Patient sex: M
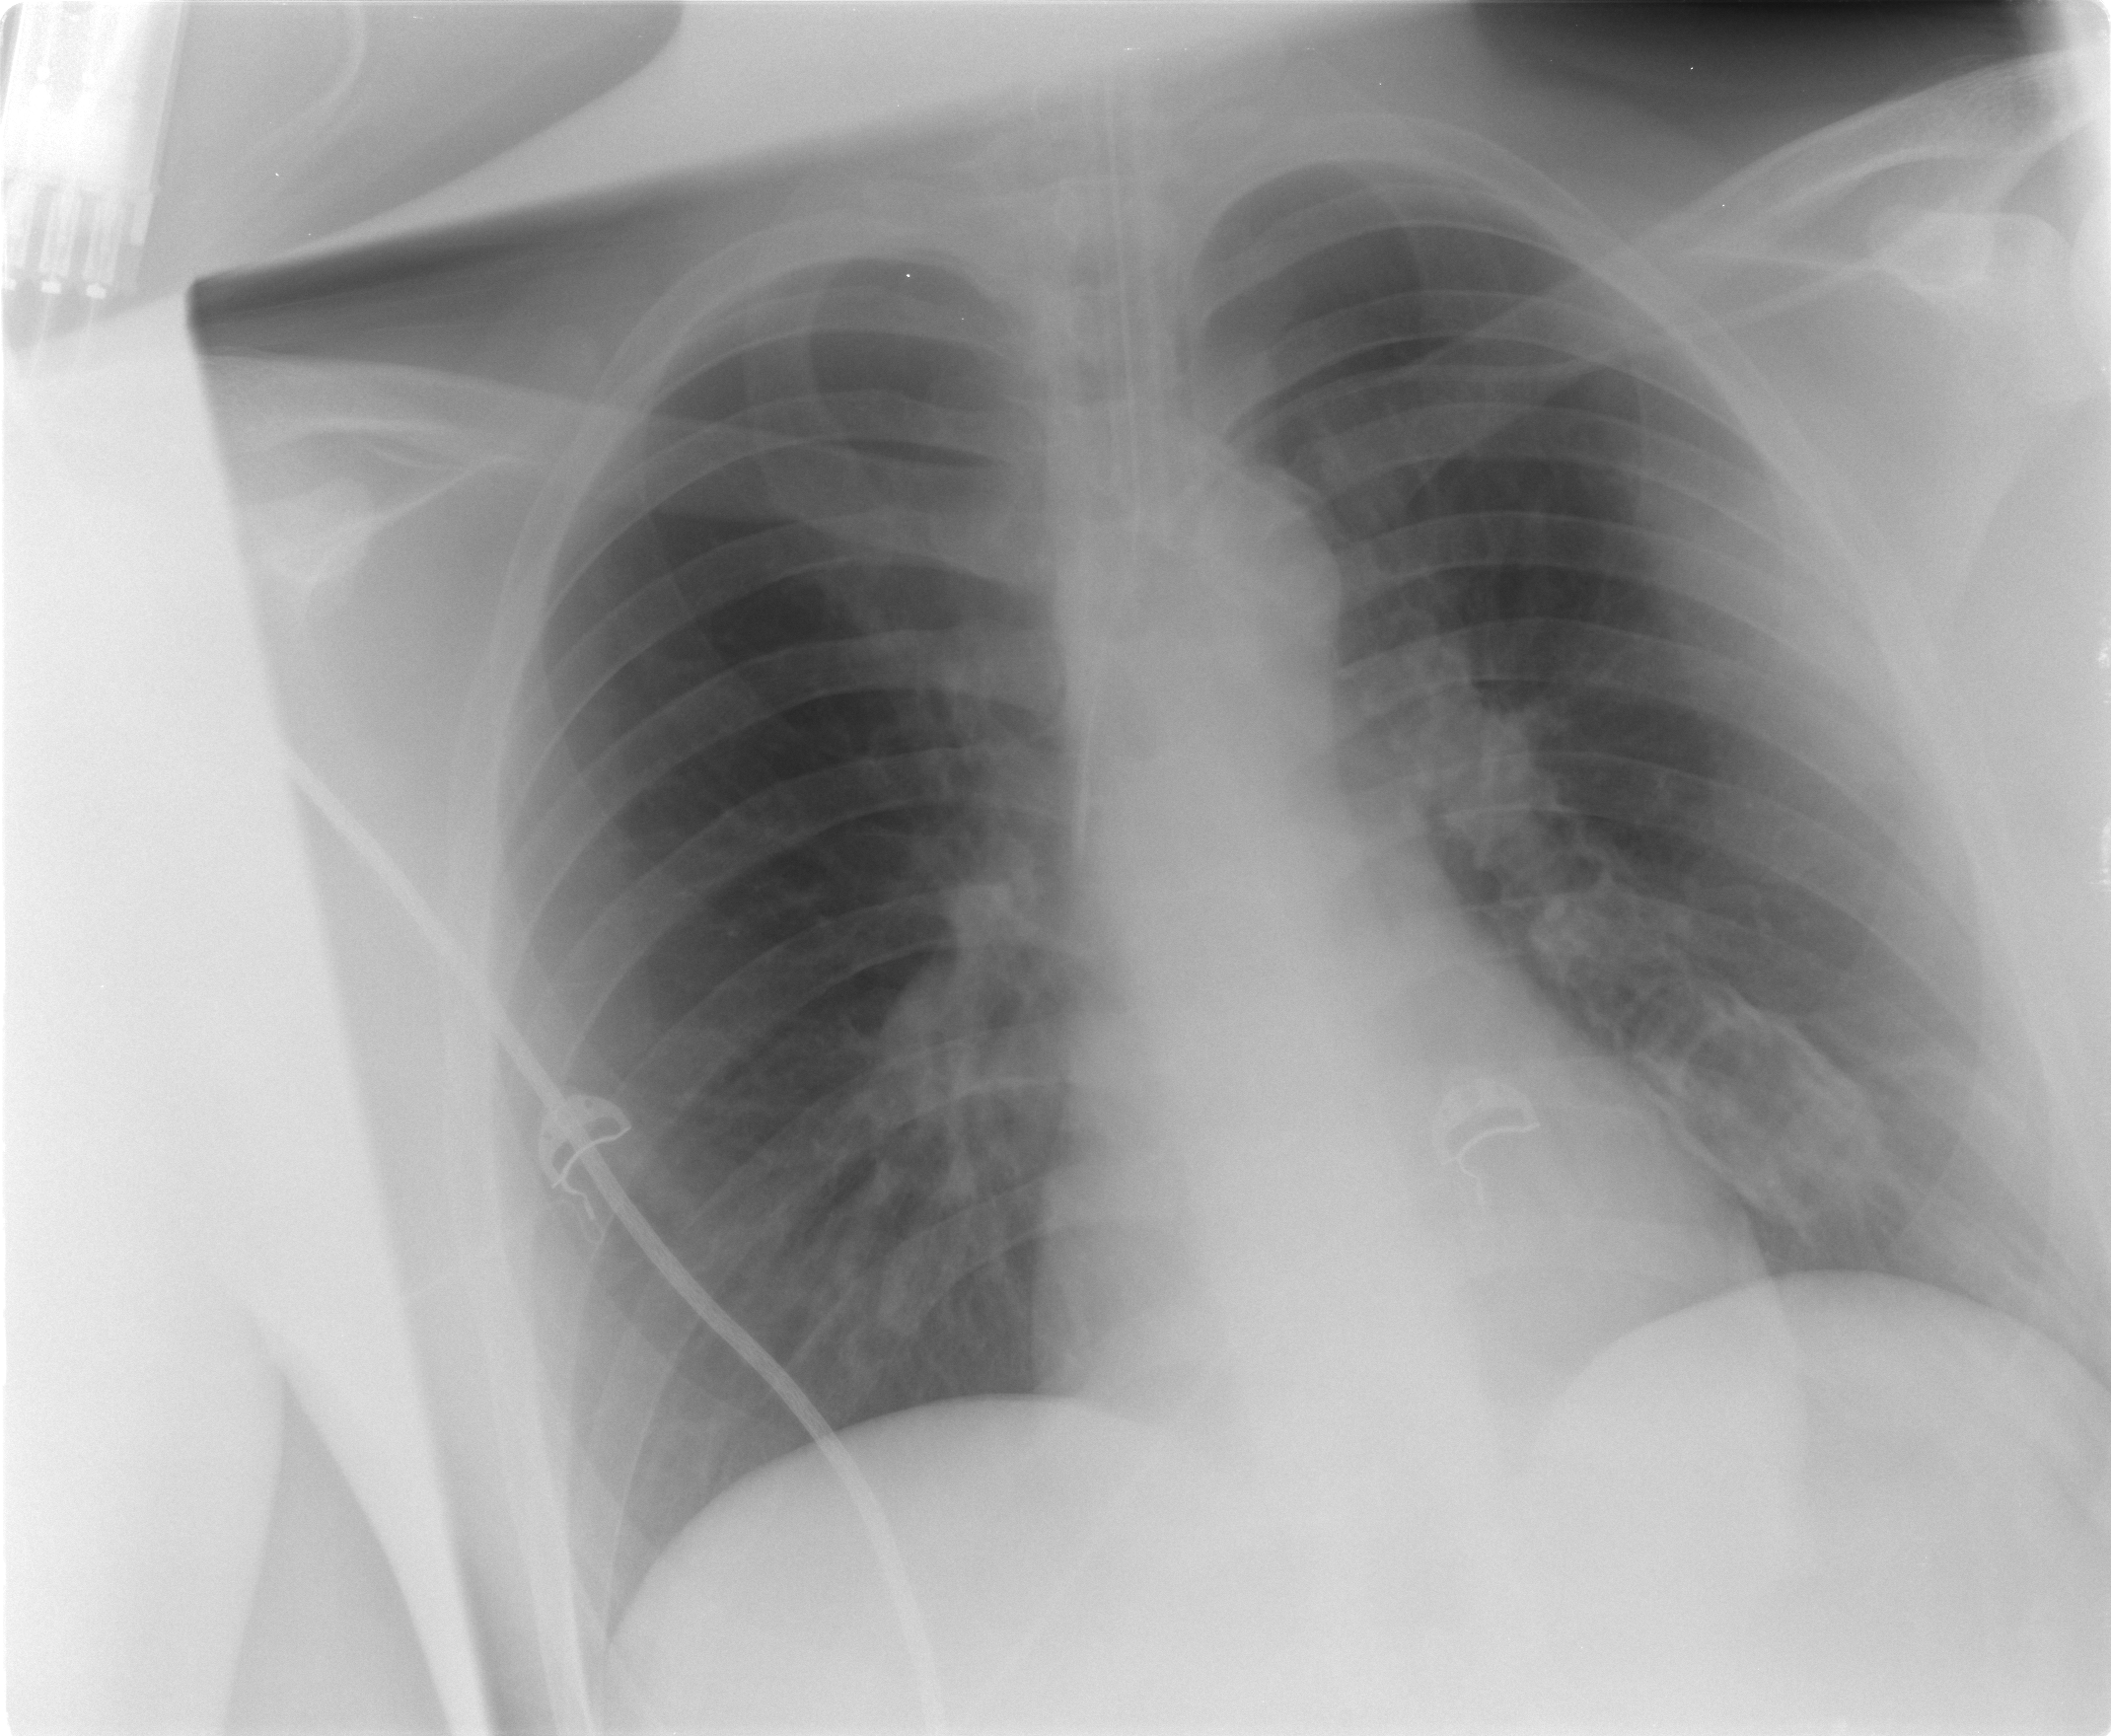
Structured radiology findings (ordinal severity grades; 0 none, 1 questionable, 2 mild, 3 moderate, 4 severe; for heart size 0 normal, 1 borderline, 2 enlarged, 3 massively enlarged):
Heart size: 0
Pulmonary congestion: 0
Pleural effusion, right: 0
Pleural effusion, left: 0
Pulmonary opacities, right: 0
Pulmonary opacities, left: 0
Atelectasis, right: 1
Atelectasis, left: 2